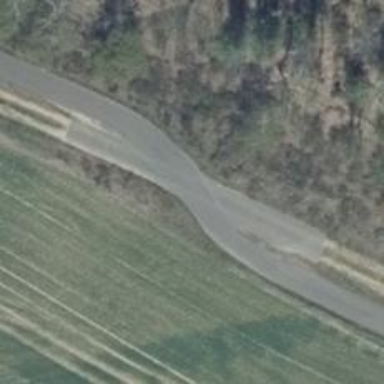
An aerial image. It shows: Gravel track with grade1.